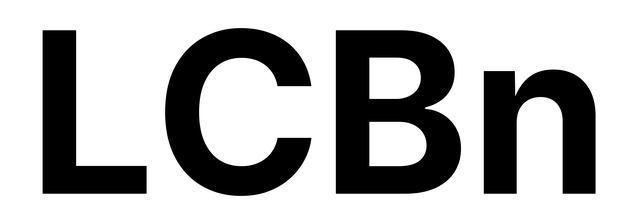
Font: Inter_Bold